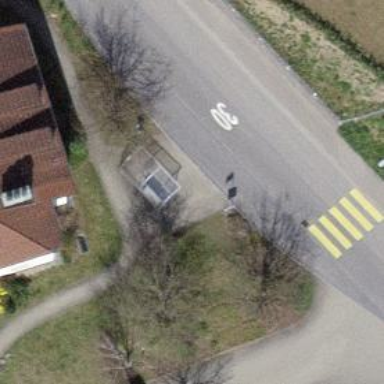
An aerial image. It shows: Platform with shelter for public transport.